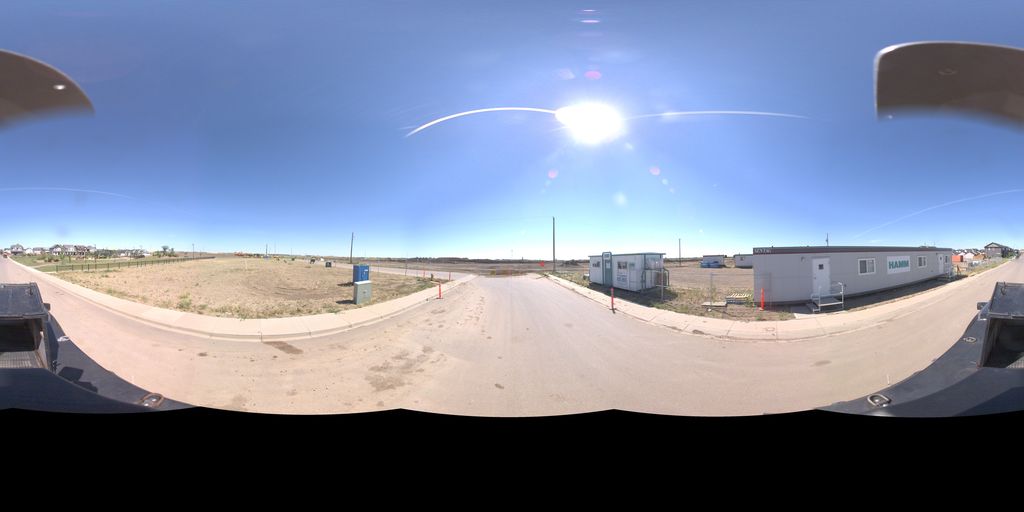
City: saskatoon